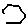
Label: hexagon